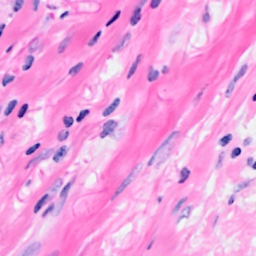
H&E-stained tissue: Breast